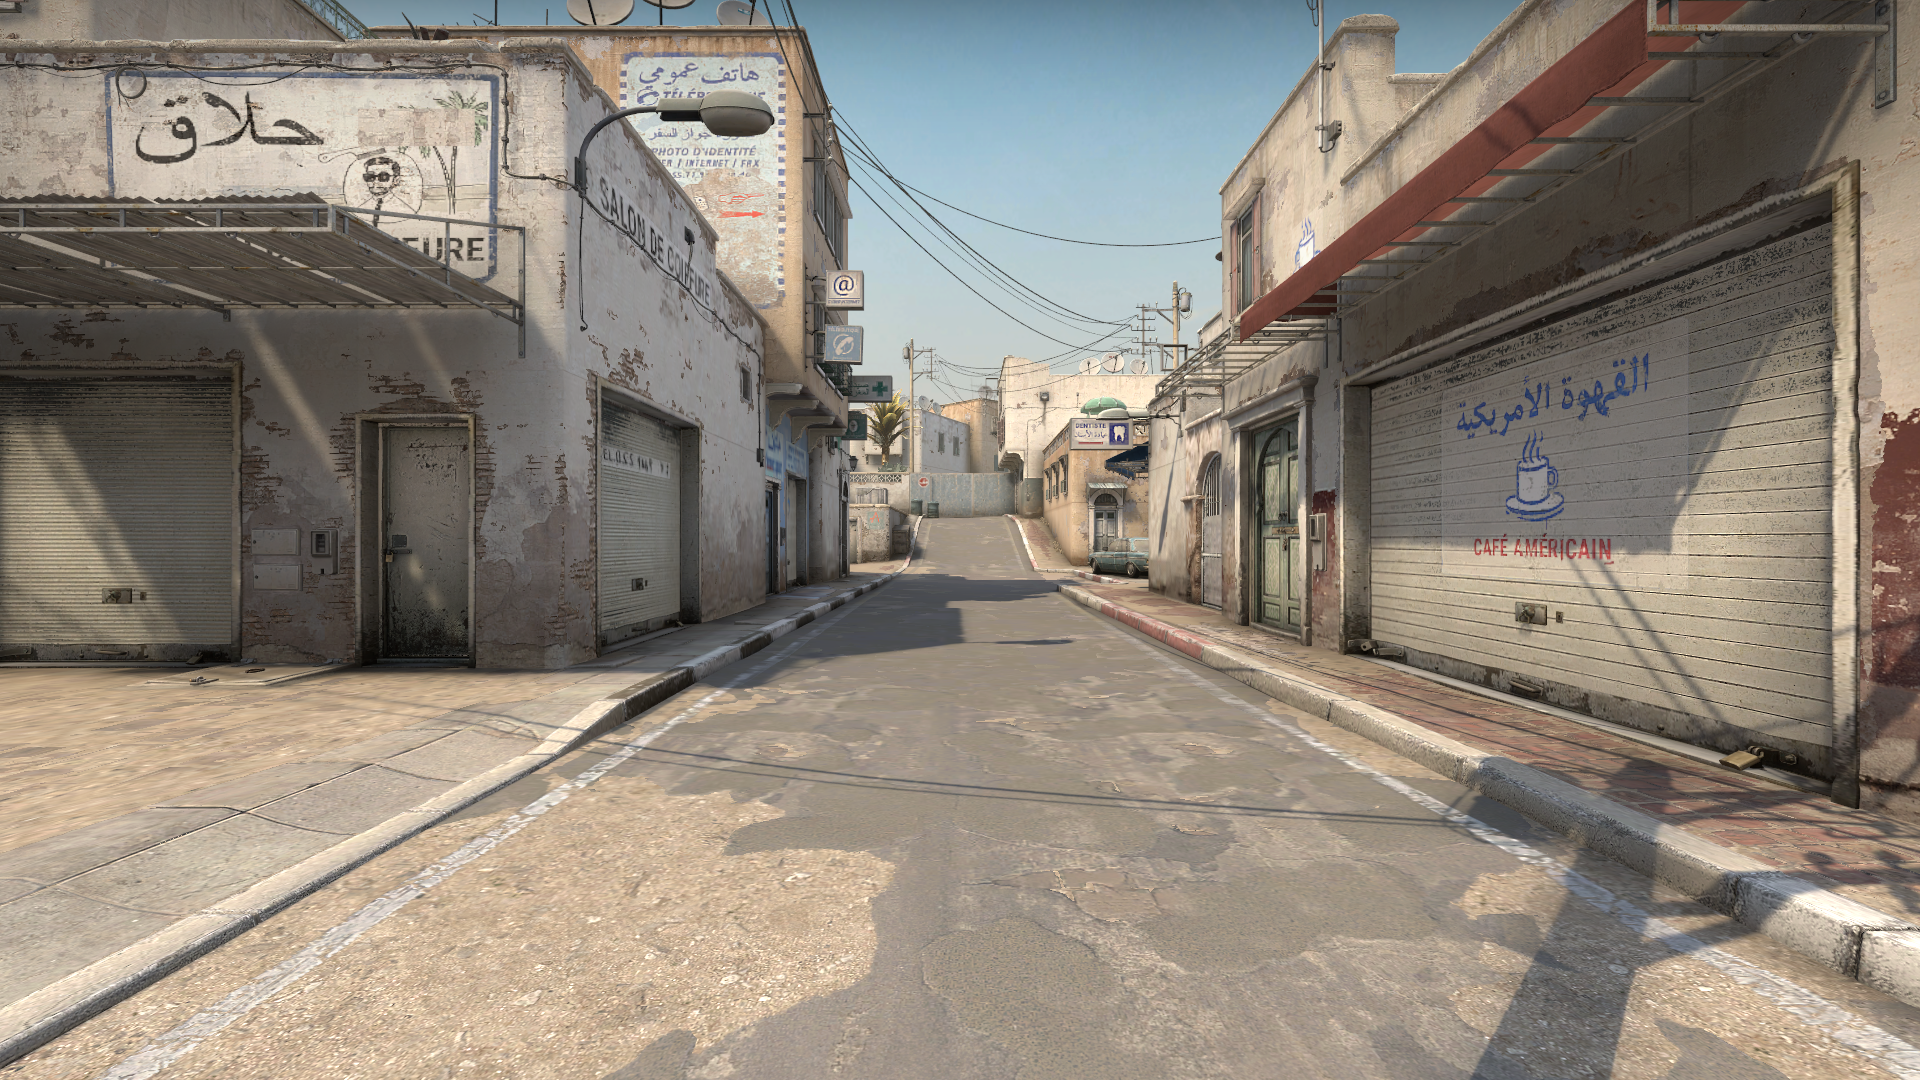
Map: de_dust2